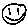
Label: smiley face